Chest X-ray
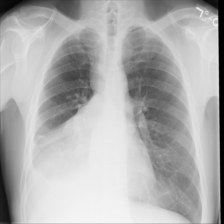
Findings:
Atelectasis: positive
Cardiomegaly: negative
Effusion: positive
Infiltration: negative
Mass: negative
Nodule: negative
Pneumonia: negative
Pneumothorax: negative
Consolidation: negative
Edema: negative
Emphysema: negative
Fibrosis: negative
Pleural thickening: negative
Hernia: negative